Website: lowes
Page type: payment
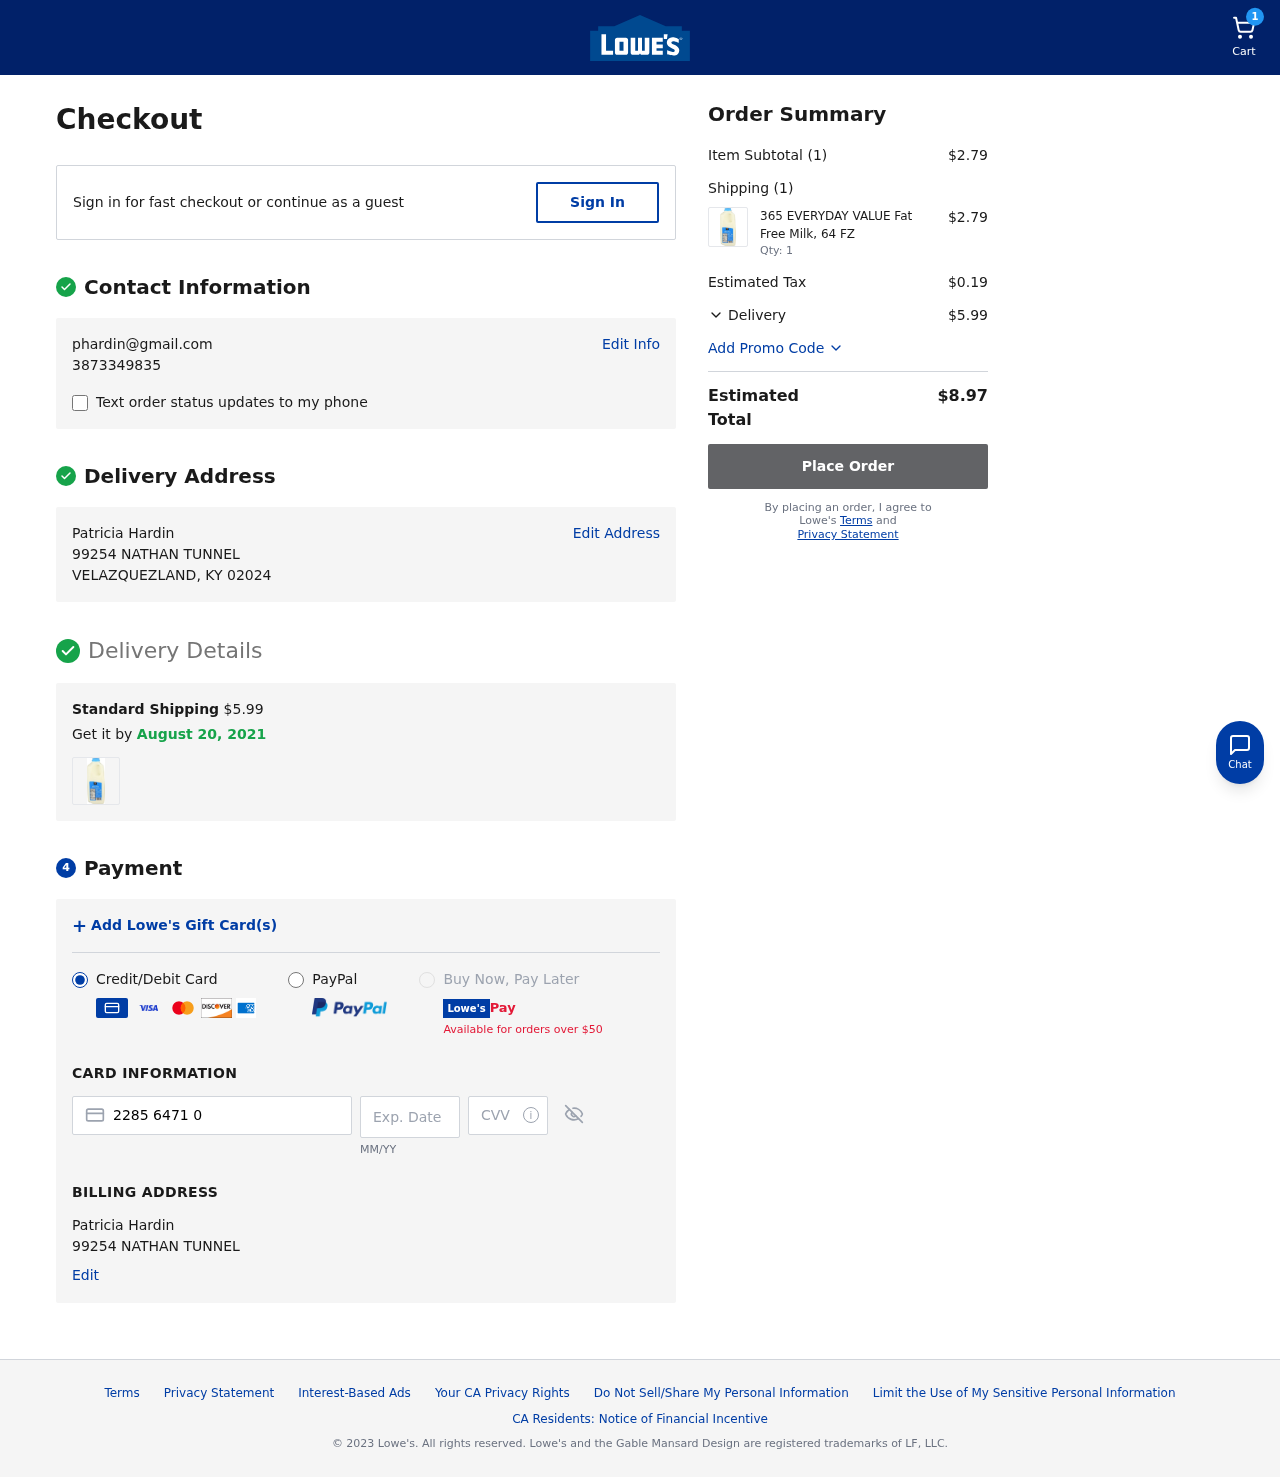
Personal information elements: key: PII_CARD_CVV
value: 362
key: PII_CARD_EXPIRY
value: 03/28
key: PII_CARD_NUMBER
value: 2285 6471 0184 8745
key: PII_EMAIL
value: phardin@gmail.com
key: PII_FULLNAME
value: Patricia Hardin
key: PII_FULLNAME2
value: Patricia Hardin
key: PII_PHONE
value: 3873349835
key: PII_STREET
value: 99254 NATHAN TUNNEL
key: PII_STREET2
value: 99254 NATHAN TUNNEL
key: PII_CITY_STATE_ZIP
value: VELAZQUEZLAND, KY 02024
Product elements: key: PRODUCT1_NAME
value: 365 EVERYDAY VALUE Fat Free Milk, 64 FZ
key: PRODUCT1_PRICE
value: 2.79
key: PRODUCT1_QUANTITY
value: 1
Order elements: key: ORDER_NUM_ITEMS
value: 1
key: ORDER_SHIPPING_COST
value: $5.99
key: ORDER_DELIVERY_DATE
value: August 20, 2021
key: ORDER_SUBTOTAL
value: $2.79
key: ORDER_NUM_ITEMS2
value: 1
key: ORDER_TAX
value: $0.19
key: ORDER_SHIPPING_COST2
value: $5.99
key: ORDER_TOTAL
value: $8.97